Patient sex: F
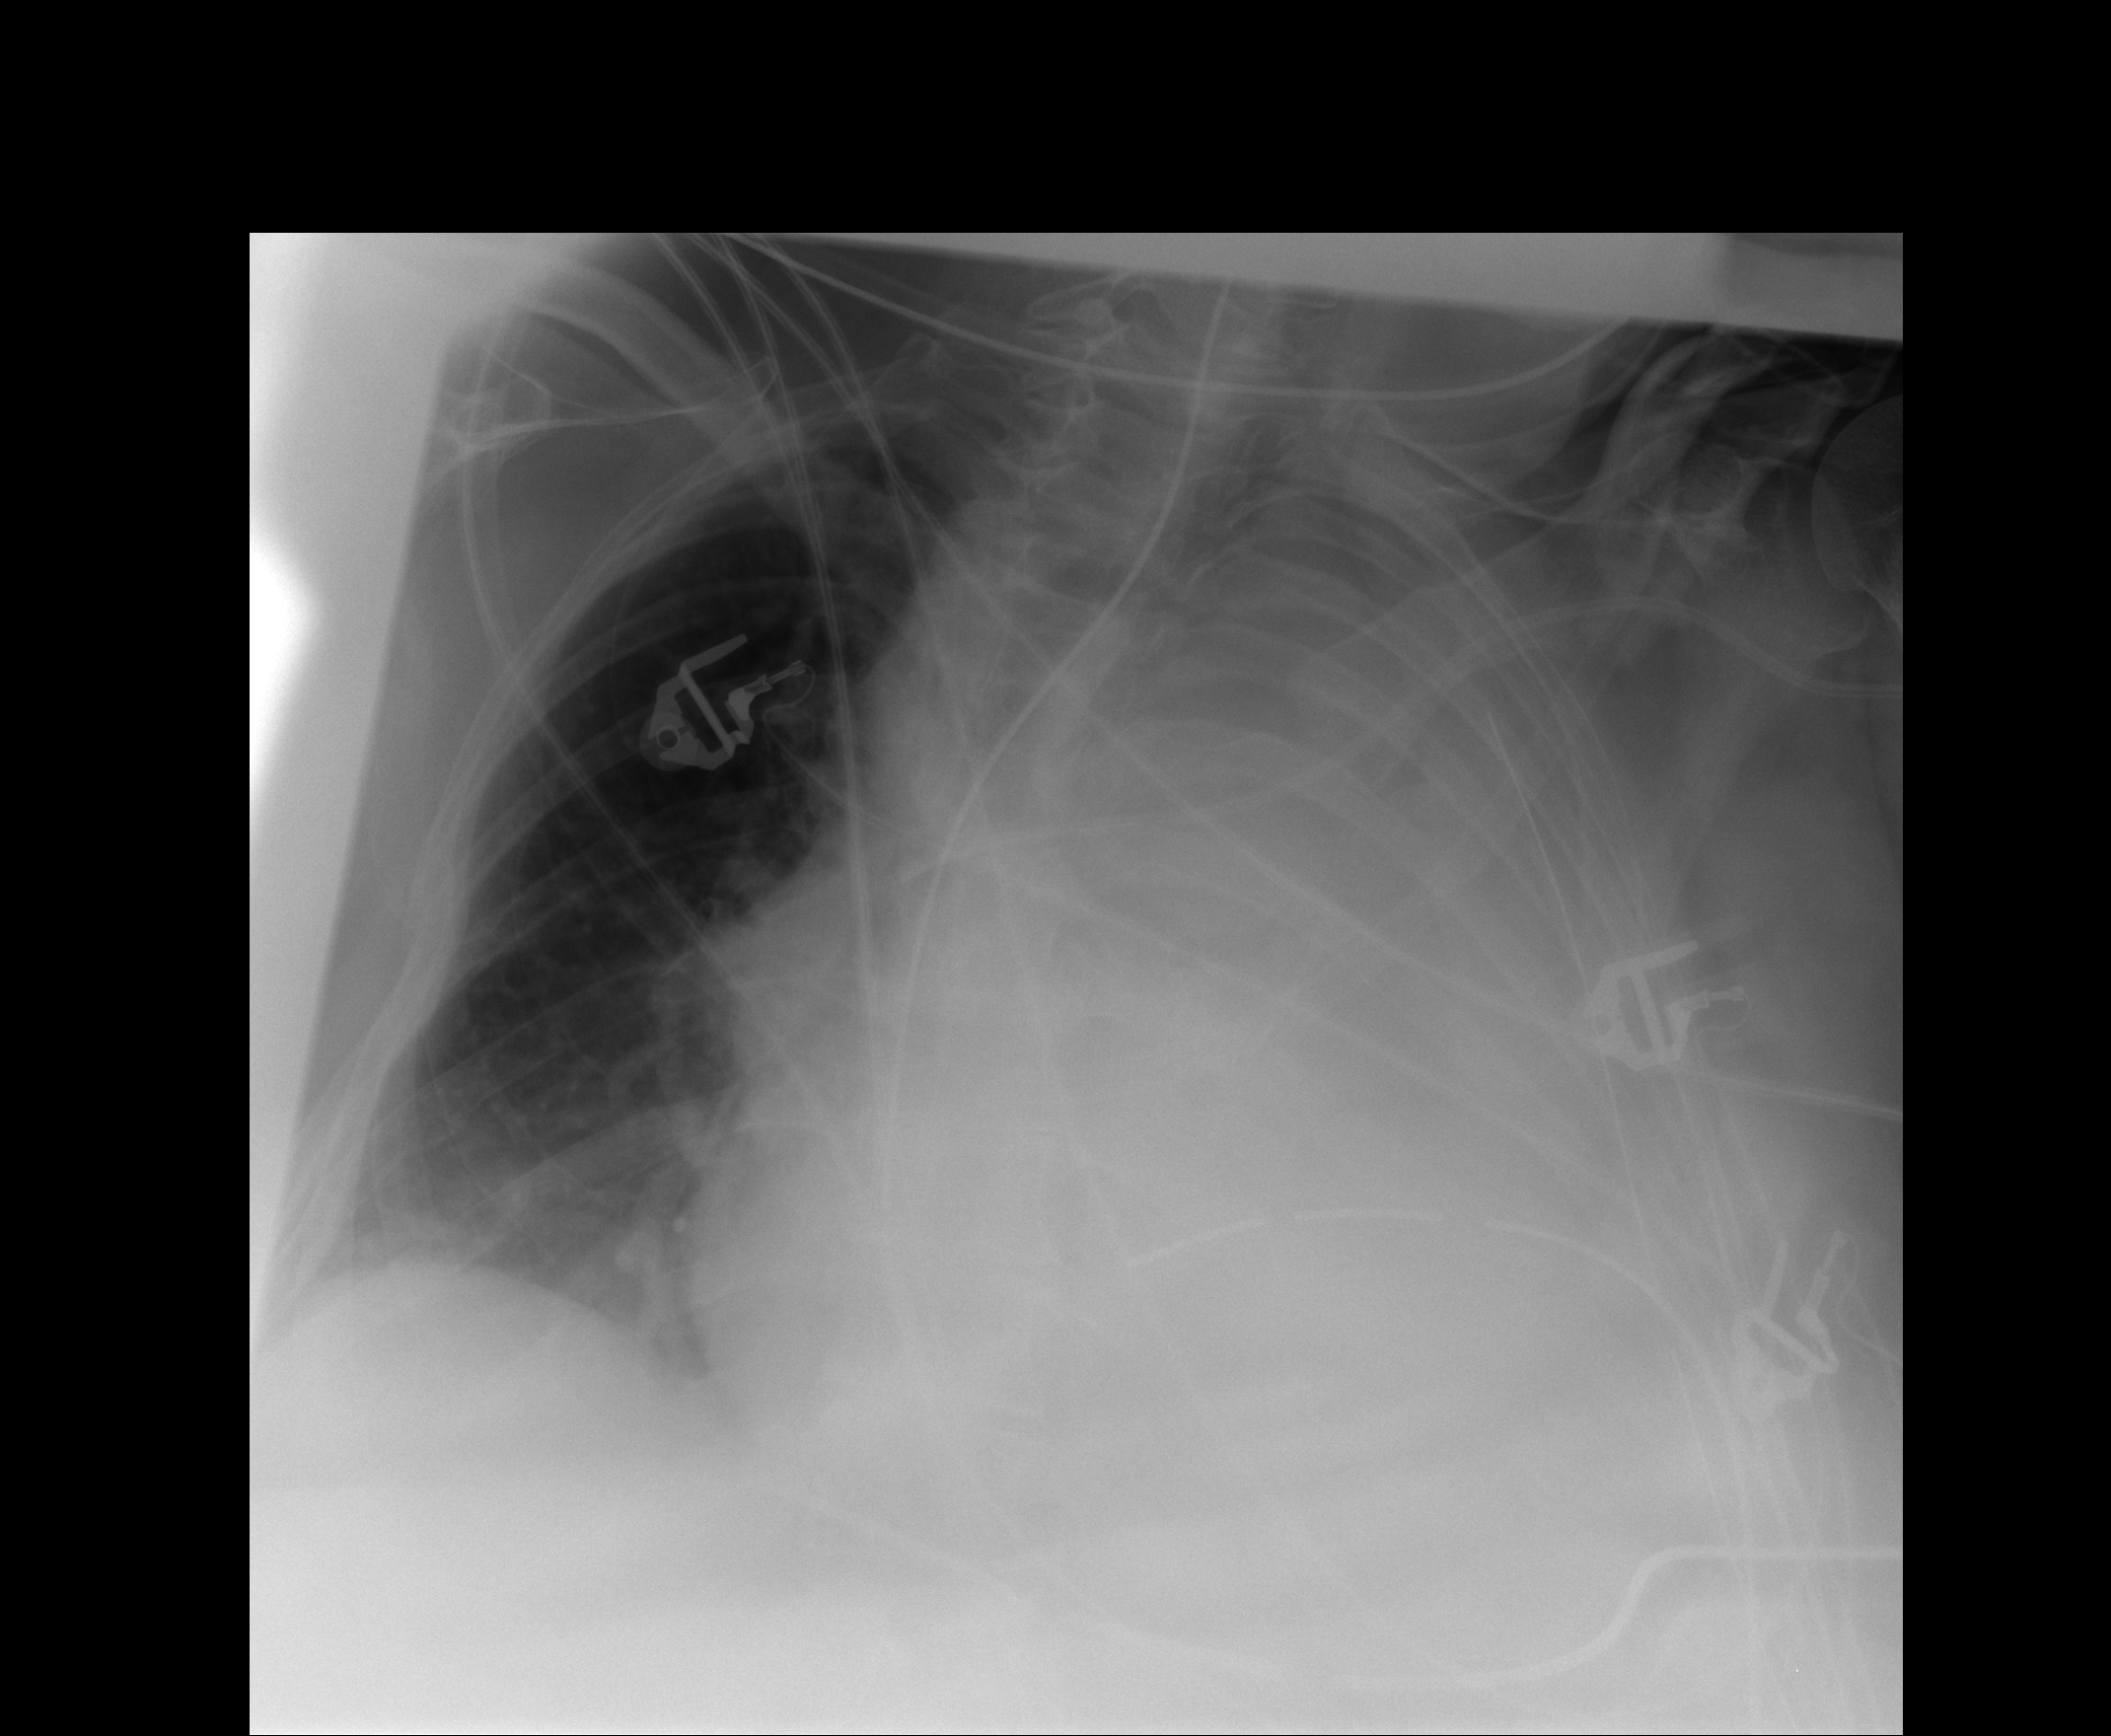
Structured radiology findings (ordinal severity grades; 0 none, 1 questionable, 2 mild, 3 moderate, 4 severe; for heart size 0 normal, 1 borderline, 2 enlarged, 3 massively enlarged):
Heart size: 2
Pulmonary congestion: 0
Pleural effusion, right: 0
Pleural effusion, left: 4
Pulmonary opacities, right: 0
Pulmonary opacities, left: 0
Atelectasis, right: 1
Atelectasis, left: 3